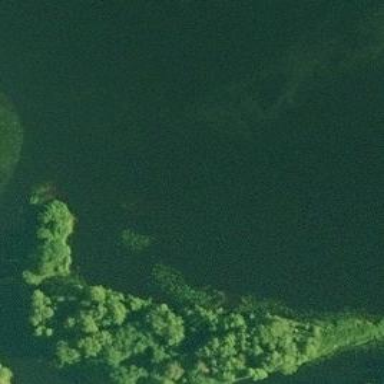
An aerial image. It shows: Islet covered with scrub vegetation.